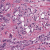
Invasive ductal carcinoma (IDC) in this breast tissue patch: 1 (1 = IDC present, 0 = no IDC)